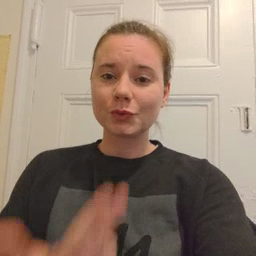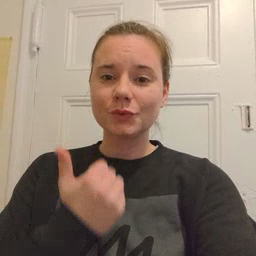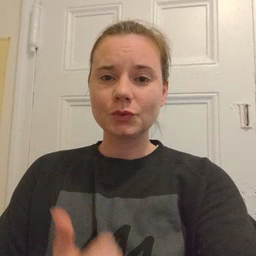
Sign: cute